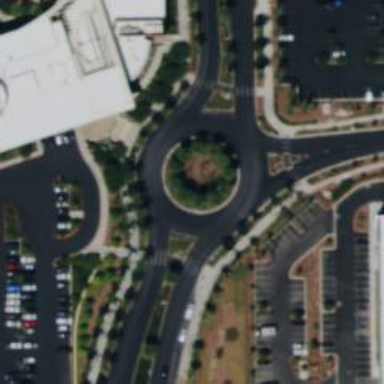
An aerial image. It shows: Tertiary road with asphalt surface leading to roundabout.